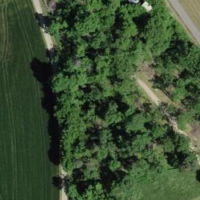
EUNIS habitat code: 25
Species observed at this site:
Allium ursinum